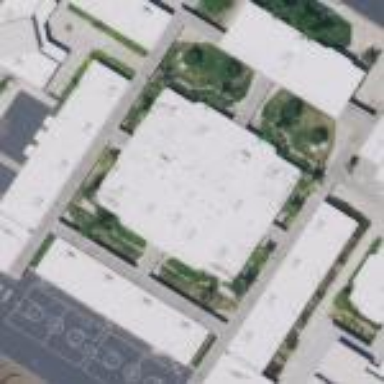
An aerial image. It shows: View of roof of building.